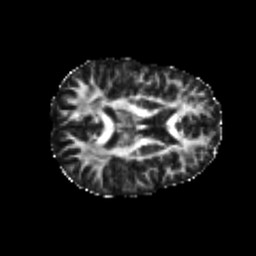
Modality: FA
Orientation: axial
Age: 26
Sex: female
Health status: healthy
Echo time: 0.074 s